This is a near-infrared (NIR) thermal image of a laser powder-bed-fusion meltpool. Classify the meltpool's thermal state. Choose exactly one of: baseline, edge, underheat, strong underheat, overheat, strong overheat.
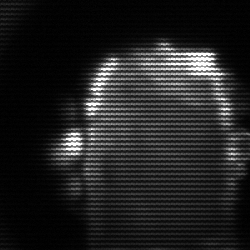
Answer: baseline